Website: lowes
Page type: billing-address
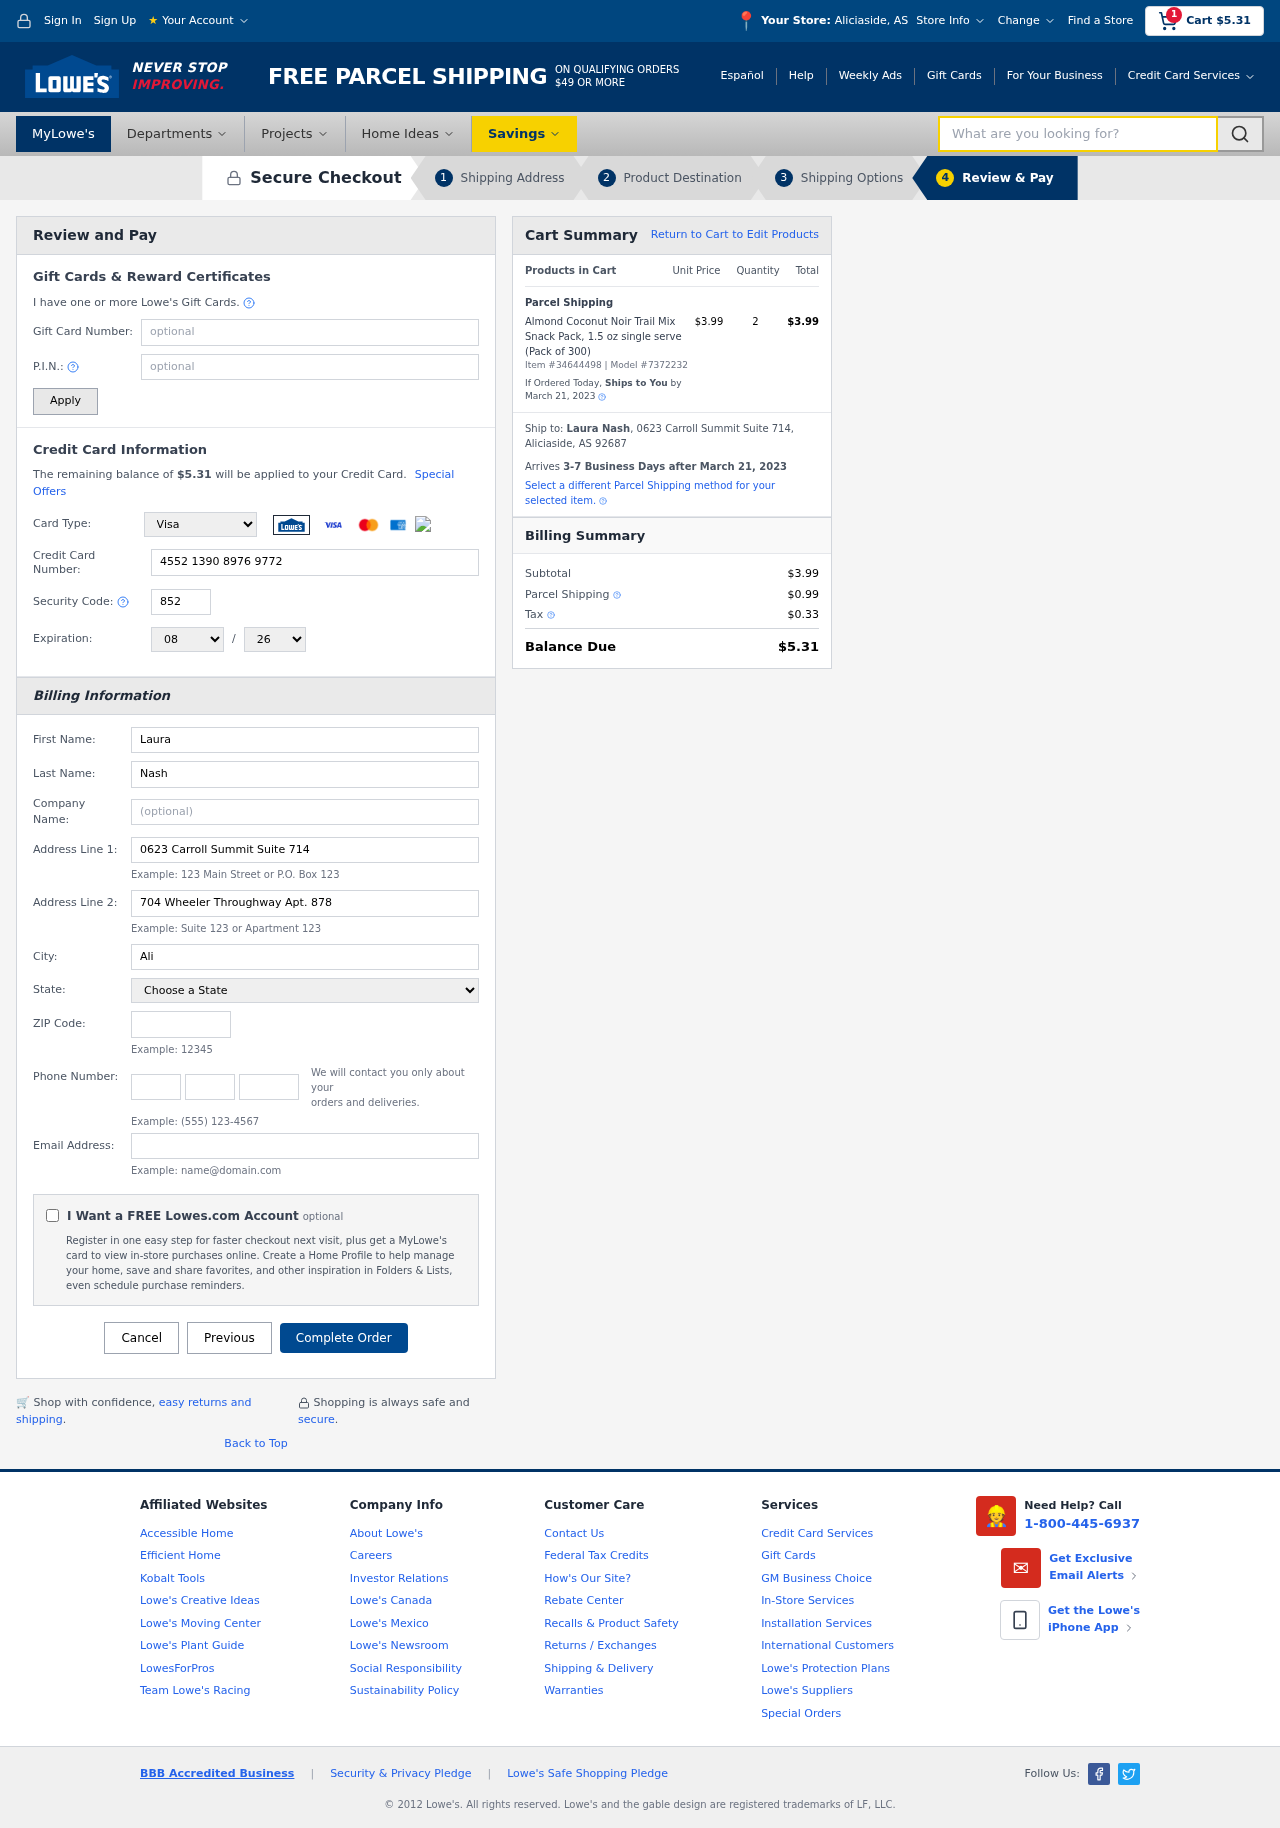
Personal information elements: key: PII_CARD_CVV
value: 852
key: PII_CARD_EXPIRY_MONTH
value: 08
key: PII_CARD_EXPIRY_YEAR
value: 26
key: PII_CARD_NUMBER
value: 4552 1390 8976 9772
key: PII_CARD_TYPE
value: Visa
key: PII_CITY
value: Aliciaside
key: PII_CITY_STATE
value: Aliciaside, AS
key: PII_EMAIL
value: lauranash@gmail.com
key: PII_FIRSTNAME
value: Laura
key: PII_FULLNAME
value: Laura Nash
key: PII_LASTNAME
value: Nash
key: PII_PHONE_AREA
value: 310
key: PII_PHONE_PREFIX
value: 558
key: PII_PHONE_SUFFIX
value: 6277
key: PII_POSTCODE
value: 92687
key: PII_STATE
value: AS
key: PII_STREET
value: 0623 Carroll Summit Suite 714
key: PII_STREET2
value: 704 Wheeler Throughway Apt. 878
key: PII_CITY_STATE_ZIP
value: Aliciaside, AS 92687
Product elements: key: PRODUCT1_NAME
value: Almond Coconut Noir Trail Mix Snack Pack, 1.5 oz single serve (Pack of 300)
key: PRODUCT1_PRICE
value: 3.99
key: PRODUCT1_QUANTITY
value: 2
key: PRODUCT_ITEM_NUMBER
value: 34644498
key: PRODUCT_MODEL_NUMBER
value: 7372232
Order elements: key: ORDER_SUBTOTAL
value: $5.31
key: ORDER_TOTAL
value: $5.31
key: ORDER_SHIPPING_DATE
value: March 21, 2023
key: ORDER_SUBTOTAL
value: $3.99
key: ORDER_DELIVERY_DATE
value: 3-7 Business Days after March 21, 2023
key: ORDER_SHIPPING_DATE2
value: March 21, 2023
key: ORDER_SUBTOTAL2
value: $3.99
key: ORDER_SHIPPING_COST
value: $0.99
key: ORDER_TAX
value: $0.33
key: ORDER_TOTAL2
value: $5.31
Search elements: key: HEADER_SEARCH
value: What are you looking for?